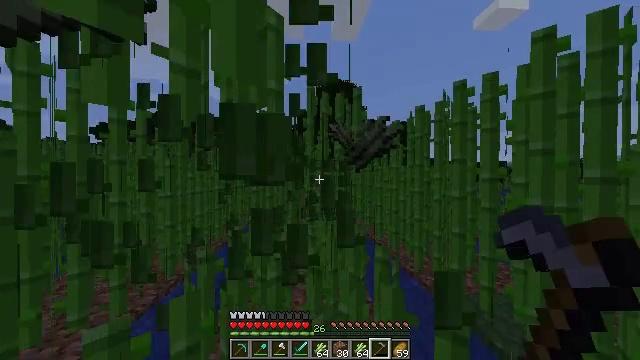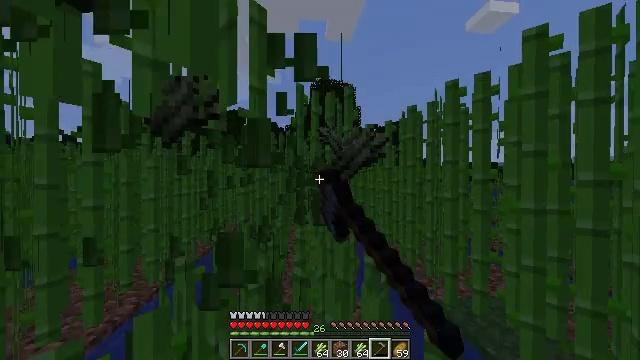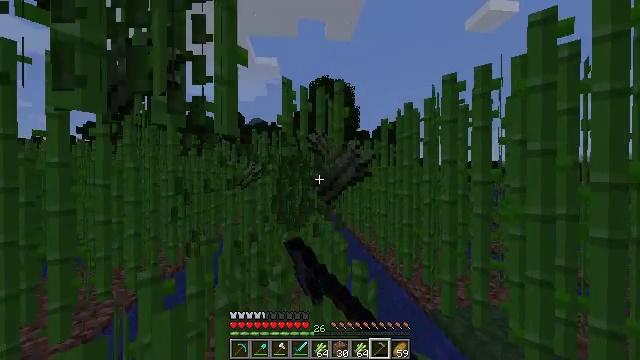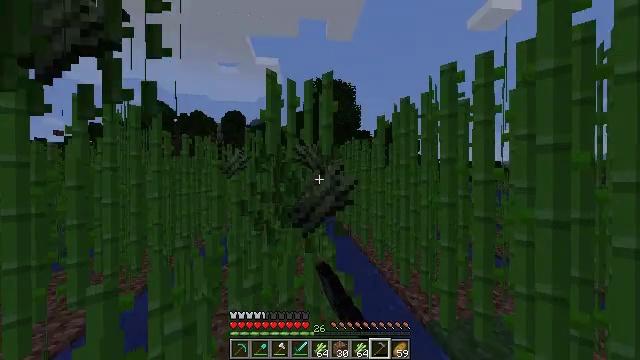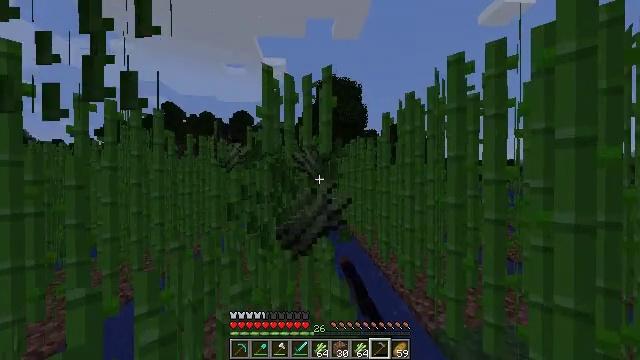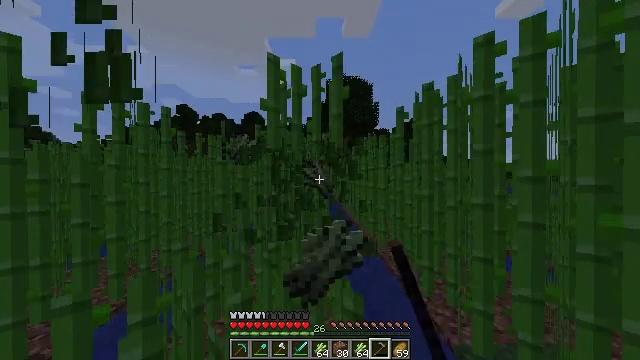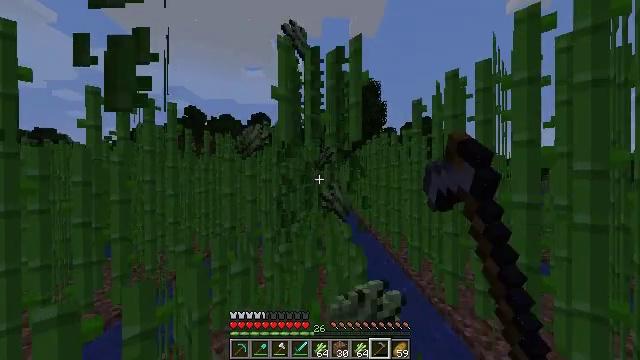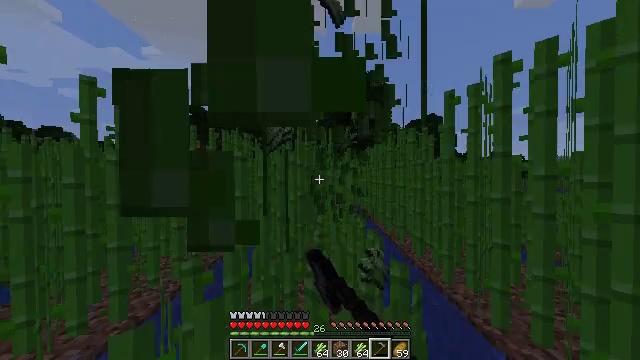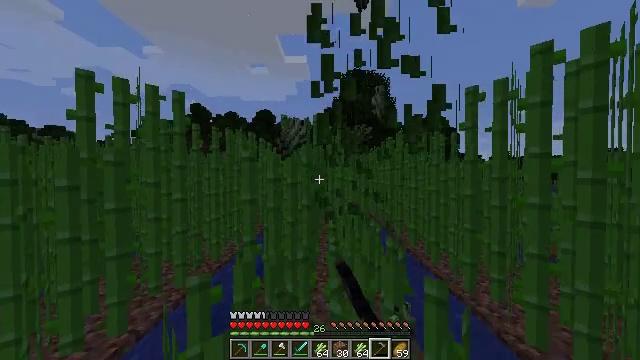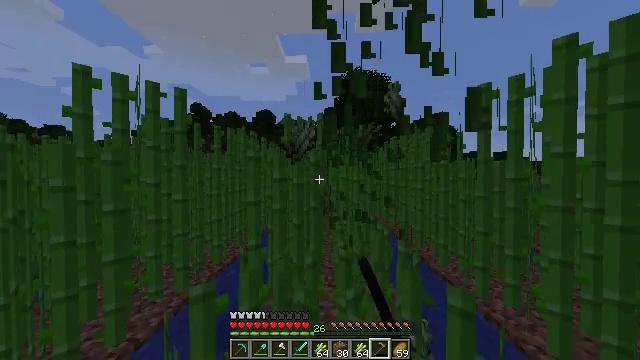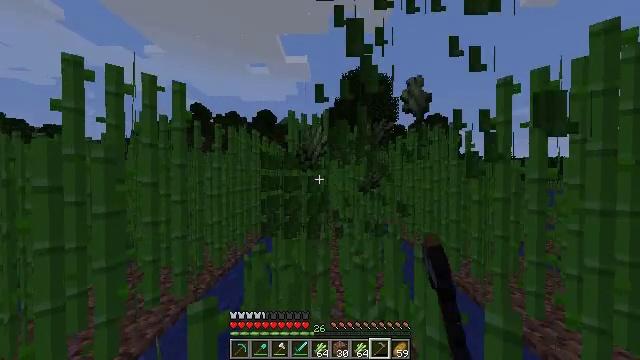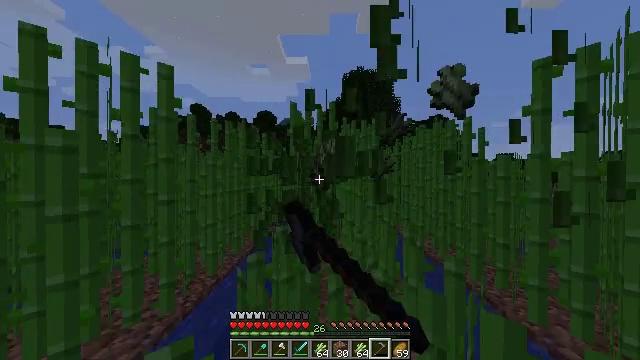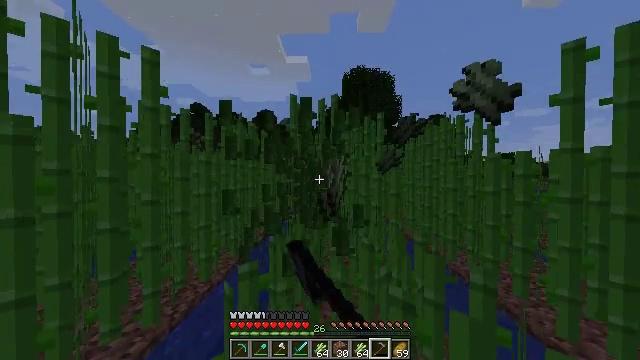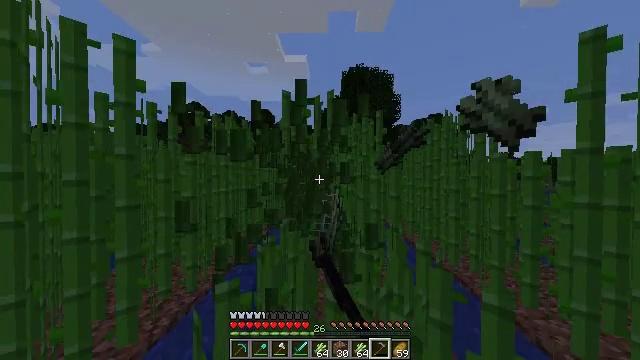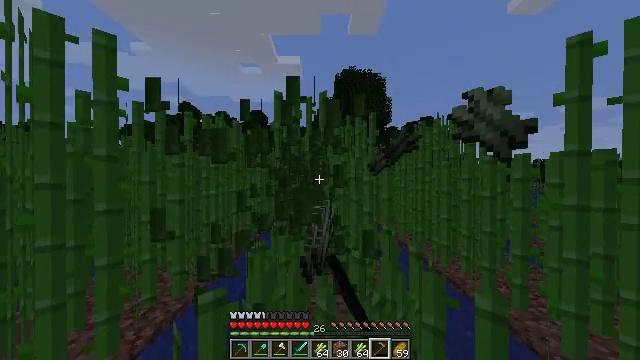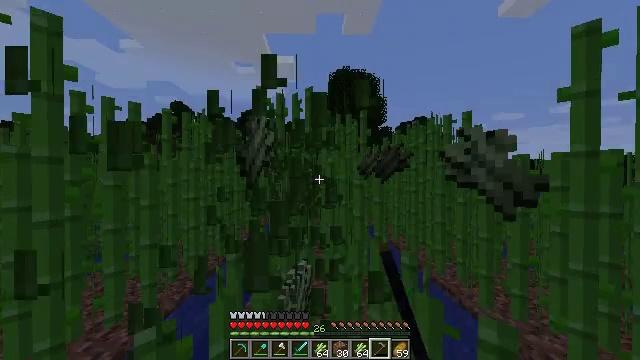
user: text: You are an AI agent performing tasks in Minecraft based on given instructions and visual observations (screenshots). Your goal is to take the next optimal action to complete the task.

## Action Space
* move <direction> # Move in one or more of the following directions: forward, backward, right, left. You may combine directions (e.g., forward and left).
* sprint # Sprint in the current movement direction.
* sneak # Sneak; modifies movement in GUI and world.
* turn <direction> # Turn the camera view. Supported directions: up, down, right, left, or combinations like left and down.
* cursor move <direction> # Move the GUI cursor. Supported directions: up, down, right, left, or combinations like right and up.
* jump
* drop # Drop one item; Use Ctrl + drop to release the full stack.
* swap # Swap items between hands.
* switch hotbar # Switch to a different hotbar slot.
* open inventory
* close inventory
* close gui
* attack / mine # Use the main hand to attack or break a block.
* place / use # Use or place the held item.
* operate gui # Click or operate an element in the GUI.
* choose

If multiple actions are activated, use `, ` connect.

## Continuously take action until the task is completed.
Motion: motion action
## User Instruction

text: Collect sugar cane near water sources.
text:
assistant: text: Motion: move forward and move right, sprint, turn right, attack / mine
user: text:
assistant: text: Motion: move forward and move right, sprint, attack / mine
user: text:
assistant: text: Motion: move forward and move right, sprint, attack / mine
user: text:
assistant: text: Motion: move forward and move left, sprint, turn left, attack / mine
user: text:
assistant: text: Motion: move forward and move left, sprint, turn left, attack / mine
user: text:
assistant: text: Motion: move forward and move left, sprint, turn left, attack / mine
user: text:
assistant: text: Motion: move forward and move left, sprint, attack / mine
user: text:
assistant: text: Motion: move forward and move left, sprint, attack / mine
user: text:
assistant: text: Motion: move forward and move left, sprint, attack / mine
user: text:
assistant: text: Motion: move forward, sprint, attack / mine
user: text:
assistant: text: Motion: move forward, sprint, attack / mine
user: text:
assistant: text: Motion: move forward, sprint, attack / mine
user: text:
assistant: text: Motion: move forward and move right, sprint, attack / mine
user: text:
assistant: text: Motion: move forward and move right, sprint, turn right, attack / mine
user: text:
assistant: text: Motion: move forward and move right, sprint, turn right, attack / mine
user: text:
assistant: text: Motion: move forward and move right, sprint, attack / mine
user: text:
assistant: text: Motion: move forward and move right, sprint, attack / mine
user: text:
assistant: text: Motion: move forward, sprint, attack / mine
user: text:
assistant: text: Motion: move forward and move left, sprint, attack / mine
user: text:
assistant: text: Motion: move forward and move left, sprint, attack / mine
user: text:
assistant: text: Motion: move forward and move left, sprint, attack / mine
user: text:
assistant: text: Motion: move forward and move left, sprint, attack / mine
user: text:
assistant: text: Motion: move forward and move left, sprint, attack / mine
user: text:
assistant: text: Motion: move forward and move left, sprint, attack / mine
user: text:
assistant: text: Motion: move forward, sprint, attack / mine
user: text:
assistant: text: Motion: move forward, sprint, turn right, attack / mine
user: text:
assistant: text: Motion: move forward and move right, sprint, turn right, attack / mine
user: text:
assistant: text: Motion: move forward and move right, sprint, turn right, attack / mine
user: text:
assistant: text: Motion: move forward and move right, sprint, attack / mine
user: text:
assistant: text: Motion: move forward and move right, sprint, attack / mine